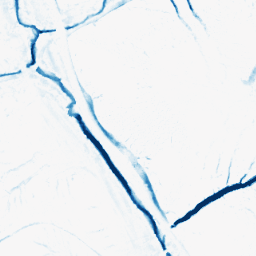
Category: morphological
Decomposition family: morphological
Decomposition parameters: operation: closing
size: 5
Upsampling method: sinc_blackman
Upsampling parameters: scale: 2
kernel_size: 4
Upsampling scale: 2